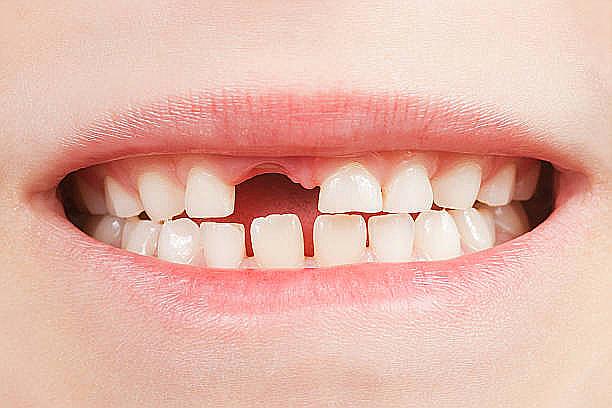
Condition: hypodontia